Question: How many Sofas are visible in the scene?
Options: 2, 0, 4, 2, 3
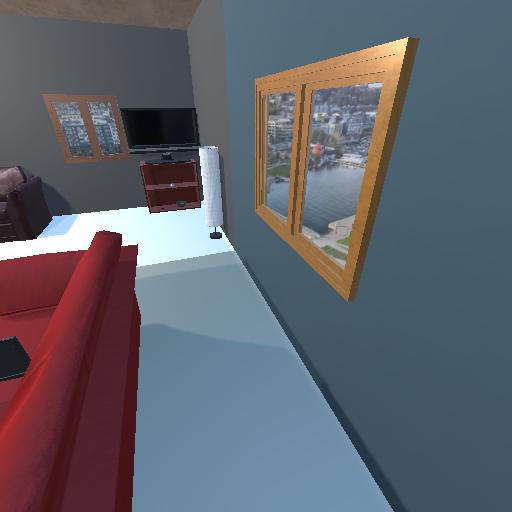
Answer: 2